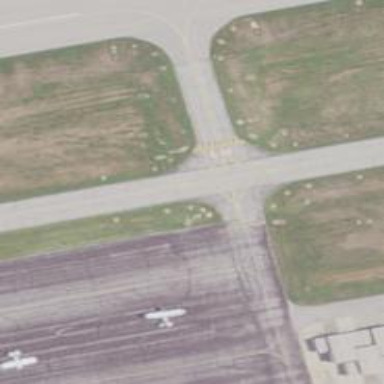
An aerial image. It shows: View of taxiway at the airport.